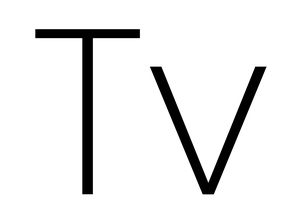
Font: Poppins-ExtraLight